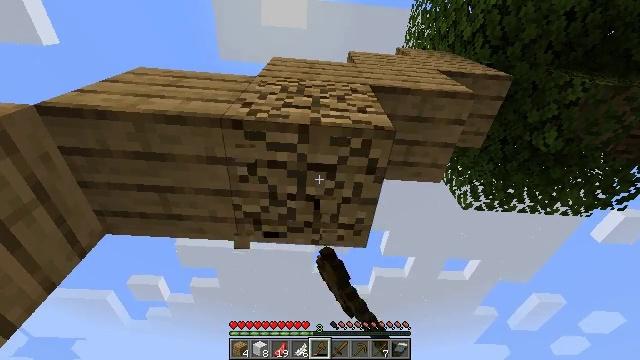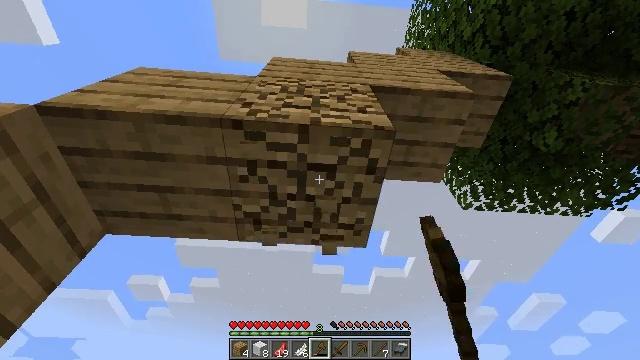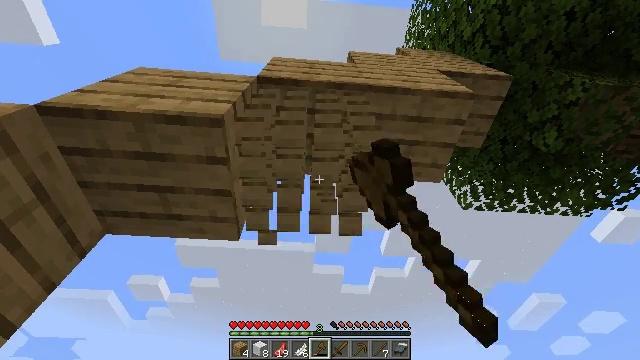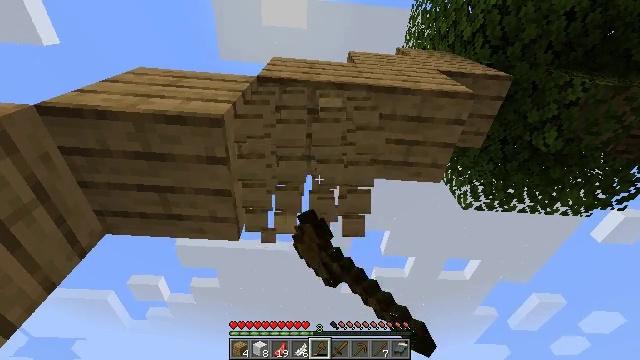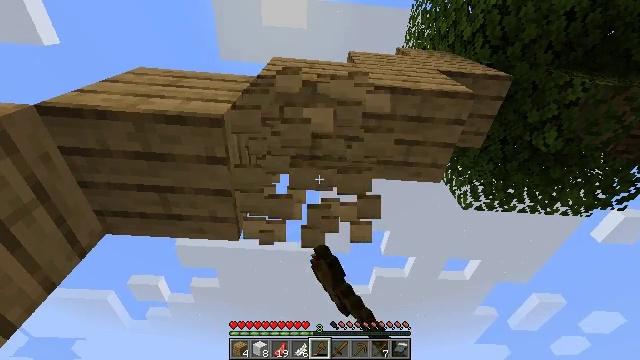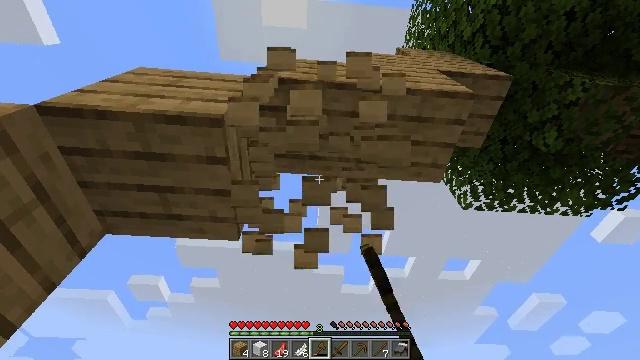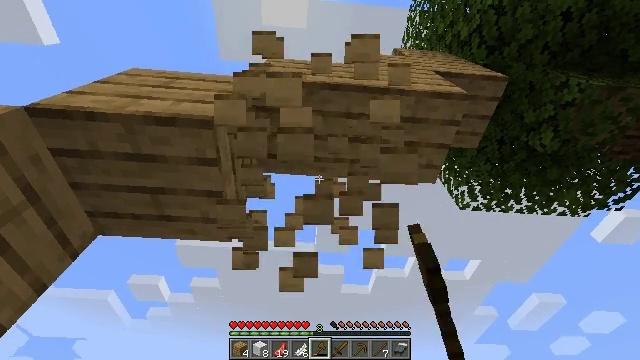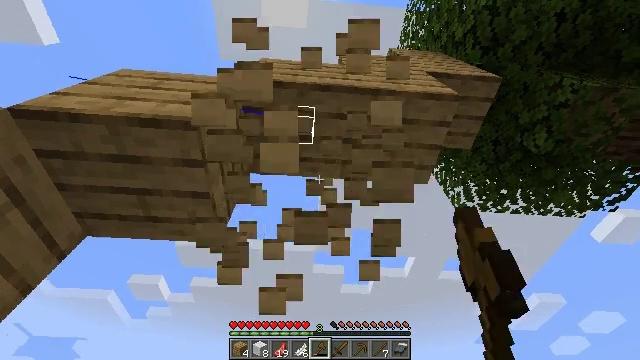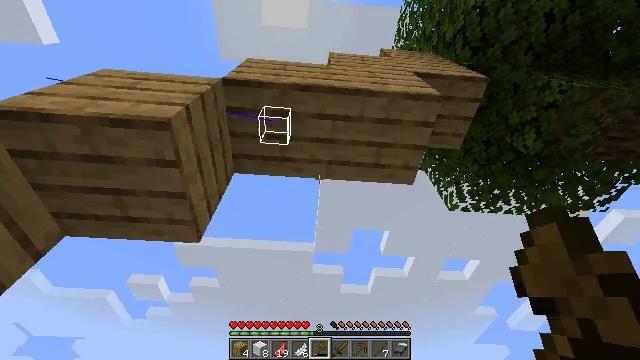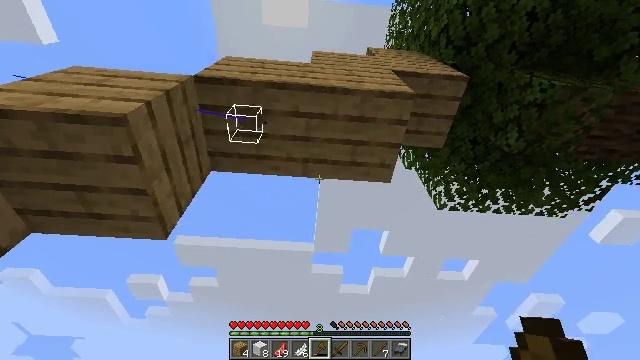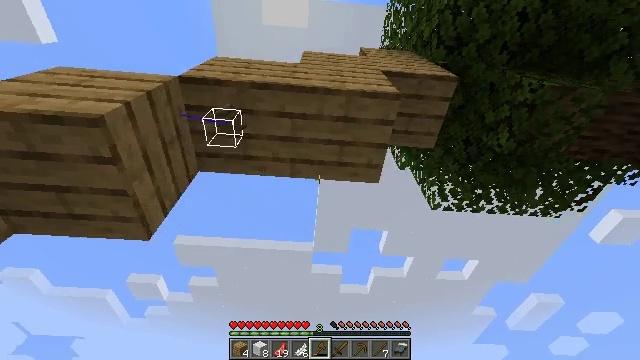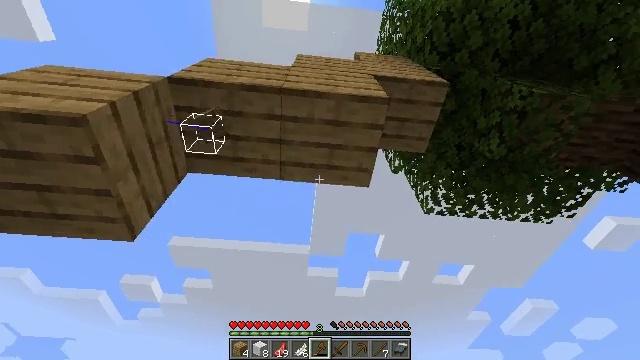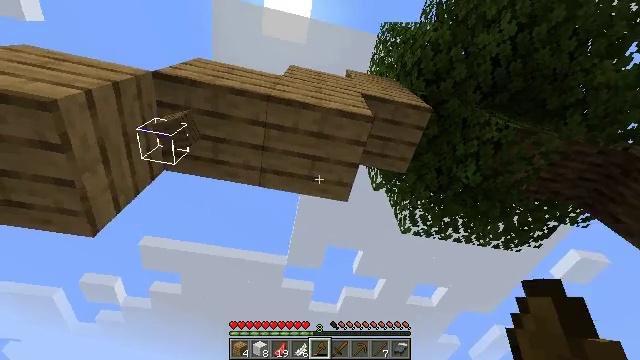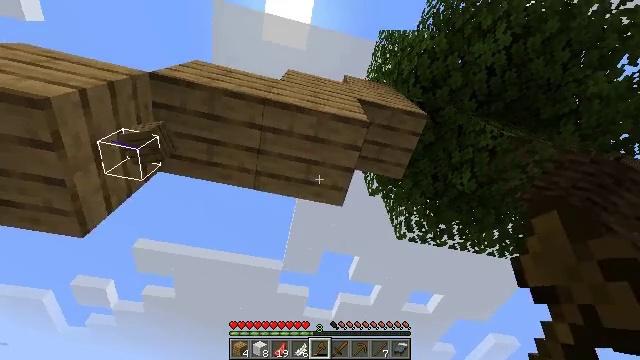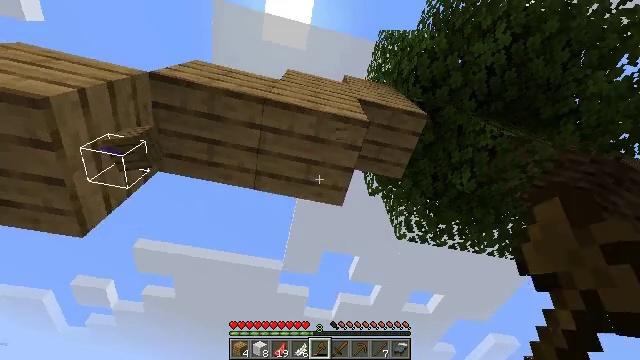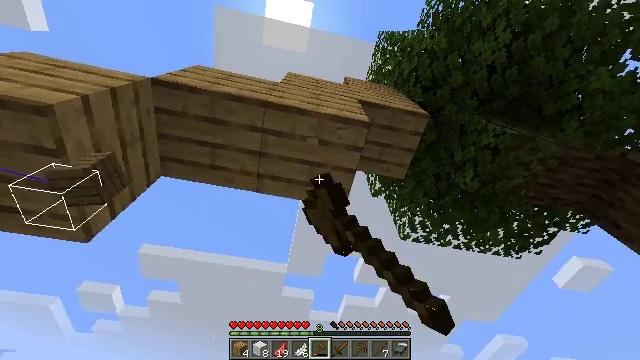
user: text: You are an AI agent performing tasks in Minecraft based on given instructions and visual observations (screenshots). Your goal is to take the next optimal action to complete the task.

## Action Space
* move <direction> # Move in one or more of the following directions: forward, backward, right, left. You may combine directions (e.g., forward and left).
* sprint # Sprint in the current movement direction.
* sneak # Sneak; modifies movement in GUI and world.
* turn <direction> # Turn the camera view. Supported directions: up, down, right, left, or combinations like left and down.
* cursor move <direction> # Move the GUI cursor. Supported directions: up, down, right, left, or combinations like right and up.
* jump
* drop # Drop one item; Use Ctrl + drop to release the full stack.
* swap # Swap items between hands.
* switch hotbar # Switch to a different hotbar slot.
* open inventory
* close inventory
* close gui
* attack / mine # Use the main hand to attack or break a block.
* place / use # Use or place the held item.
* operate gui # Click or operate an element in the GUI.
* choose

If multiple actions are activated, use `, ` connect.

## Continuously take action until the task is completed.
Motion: motion action
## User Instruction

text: Attack the oak planks to recycle it.
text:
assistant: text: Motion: attack / mine
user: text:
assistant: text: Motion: attack / mine
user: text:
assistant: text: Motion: attack / mine
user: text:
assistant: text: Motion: attack / mine
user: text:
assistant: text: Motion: attack / mine
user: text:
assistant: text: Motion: move right, attack / mine
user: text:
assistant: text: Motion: move right, attack / mine
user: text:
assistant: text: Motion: move right, attack / mine
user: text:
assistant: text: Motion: move right, attack / mine
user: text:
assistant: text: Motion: no_op
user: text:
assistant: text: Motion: turn right
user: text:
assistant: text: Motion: turn right and up
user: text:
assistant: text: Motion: turn right and up
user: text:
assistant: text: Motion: attack / mine
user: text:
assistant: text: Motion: turn left, attack / mine
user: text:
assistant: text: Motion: turn left and up, attack / mine
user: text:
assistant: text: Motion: attack / mine
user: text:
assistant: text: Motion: attack / mine
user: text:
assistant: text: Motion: attack / mine
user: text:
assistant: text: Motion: attack / mine
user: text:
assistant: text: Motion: attack / mine
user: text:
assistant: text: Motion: attack / mine
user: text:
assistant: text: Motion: attack / mine
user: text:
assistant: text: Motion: attack / mine
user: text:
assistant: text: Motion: attack / mine
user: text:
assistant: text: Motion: attack / mine
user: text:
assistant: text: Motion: attack / mine
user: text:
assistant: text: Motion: attack / mine
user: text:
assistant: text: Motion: attack / mine
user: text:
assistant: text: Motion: attack / mine